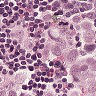
Metastatic tissue present: yes